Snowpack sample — Loveland Pass, Silver Plume, Colorado, USA (12/14/25, 10:50 AM MST)
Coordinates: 39.664, -105.882
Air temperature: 36 °F
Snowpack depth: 67 cm
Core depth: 10 cm
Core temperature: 50 °F
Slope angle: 6°, slope face: 326°
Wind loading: low
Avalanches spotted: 0
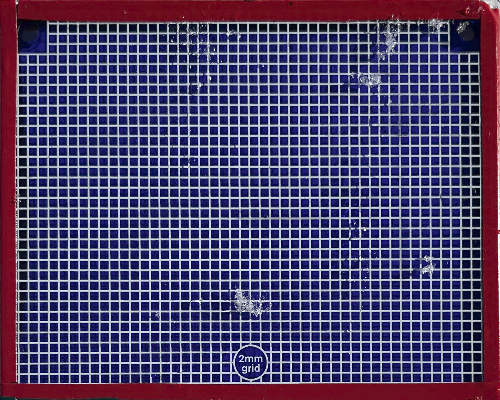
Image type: profile
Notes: No avalanches spotted, very late start to the season with minimal snowpack